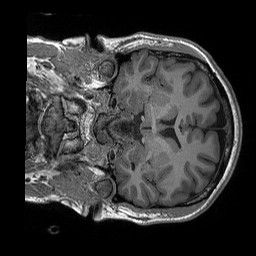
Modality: T1w
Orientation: coronal
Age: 25
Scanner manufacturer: siemens
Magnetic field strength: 3 T
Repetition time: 2.3 s
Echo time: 0.00296 s